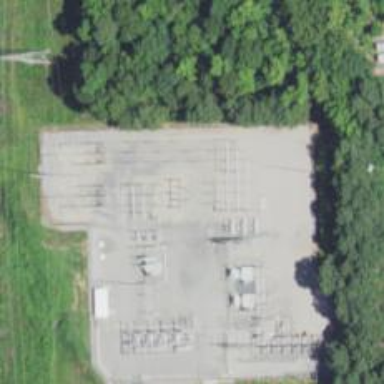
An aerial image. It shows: Switch for power supply.